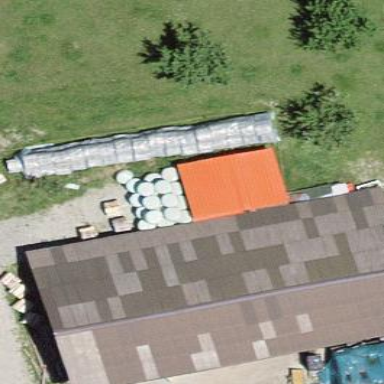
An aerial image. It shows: Barn.